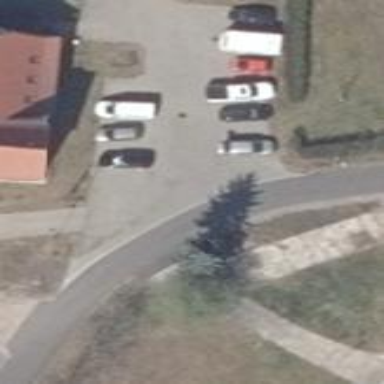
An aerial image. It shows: Parking area with paving stones.